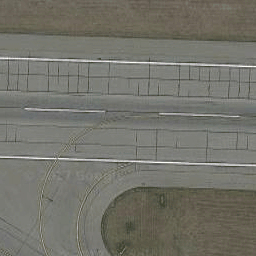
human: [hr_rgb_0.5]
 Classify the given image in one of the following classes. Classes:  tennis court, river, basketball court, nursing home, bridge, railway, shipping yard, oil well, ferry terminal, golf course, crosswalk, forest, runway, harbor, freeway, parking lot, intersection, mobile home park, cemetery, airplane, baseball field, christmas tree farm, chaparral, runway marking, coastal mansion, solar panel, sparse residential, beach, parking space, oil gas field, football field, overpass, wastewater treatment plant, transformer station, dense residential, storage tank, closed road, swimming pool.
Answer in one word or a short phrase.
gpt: runway